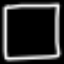
Label: square